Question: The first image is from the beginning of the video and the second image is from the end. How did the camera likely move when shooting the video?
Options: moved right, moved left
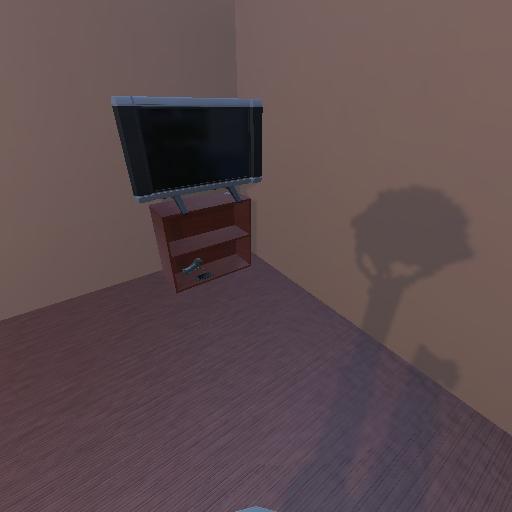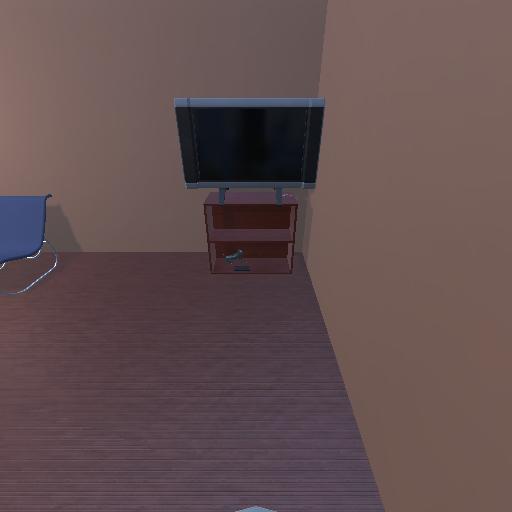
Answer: moved right